Question: I have a 'div' with a height en width of 33.33%. I want text in the middle of the 'div'.
HTML
'''
<div class="blogs" id="content">
<div id="blog1">tests</div>
<div id="blog2"></div>
<div id="blog3"></div>
</div>
'''
CSS
'''
#blog1 {
width: 33.33%;
padding-bottom: 33.33%;
background: red;
float: left;
}
'''

How can i make this?
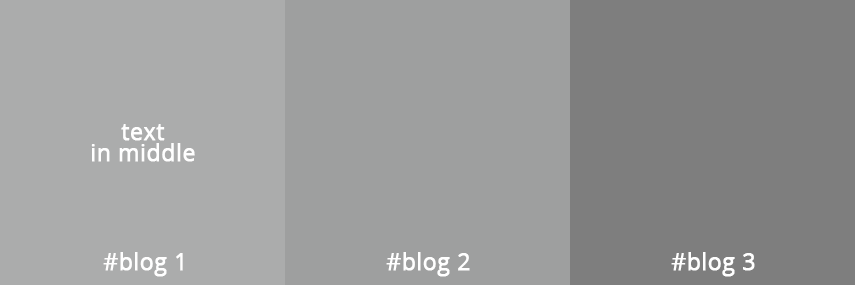
Answer: I suggest this:
'''
<div class="blogs" id="content">
<div id="blog1">text in the middle
<span>blog 1</span>
</div>
<div id="blog2"><span>blog 2</span></div>
<div id="blog3"><span>blog 3</span></div>
</div>
'''
'''
#blog1{
width: 33.33%;
/*padding-bottom: 33.33%;*/
background: red;
text-align: center;
display:table-cell;
vertical-align:middle;
position: relative;
}
.blogs > div > span{
position: absolute;
bottom: 0px;
width: 100%;
left: 0px;
}
#blog2{
width: 33.33%;
padding-bottom: 33.33%;
background: green;
text-align: center;
display:table-cell;
position: relative;
}
#blog3{
width: 33.33%;
padding-bottom: 33.33%;
background: blue;
text-align: center;
display:table-cell;
position: relative;
}
#content{
display:table;
}
'''
<URL>
And another example with static width e.g. '500px' <URL>